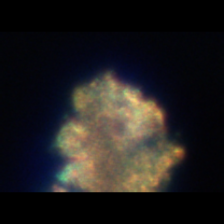
Taxon: Ciliates
Group: Other